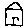
Label: house